Brain MRI, t1w sequence, axial 2D slice.
Patient: age 39, sex M, weight 95 kg, height 1.95 m
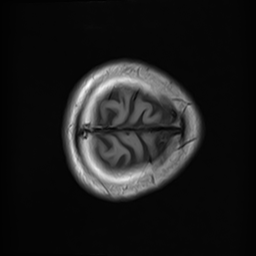